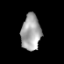
Tissue: prostate
Cell type: Myeloid cells
Senescence score: 0.7011
Nuclear area (px): 684
Mean DAPI intensity: 164.86